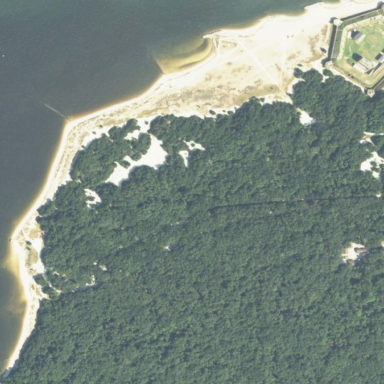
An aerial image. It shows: Beautiful beach with natural surroundings.